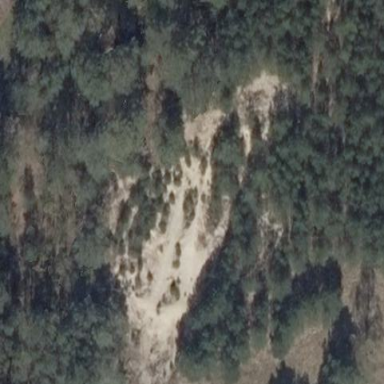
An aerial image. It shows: Natural area covered with sand.